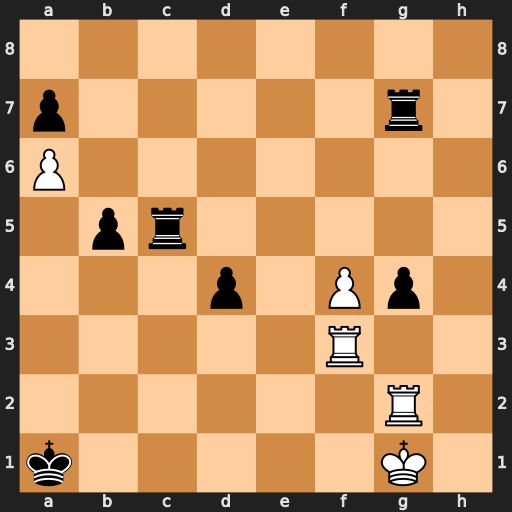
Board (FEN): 8/p5r1/P7/1pr5/3p1Pp1/5R2/6R1/k5K1
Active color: w
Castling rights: -
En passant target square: -
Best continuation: Rf1+ Rc1 Rxc1#